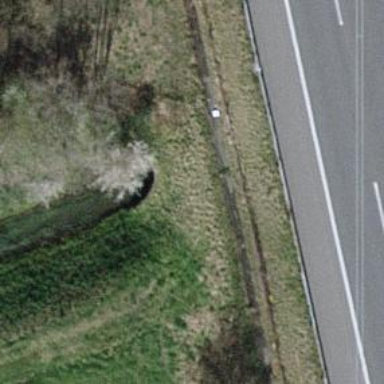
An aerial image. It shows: Culvert tunnel underneath ditch.